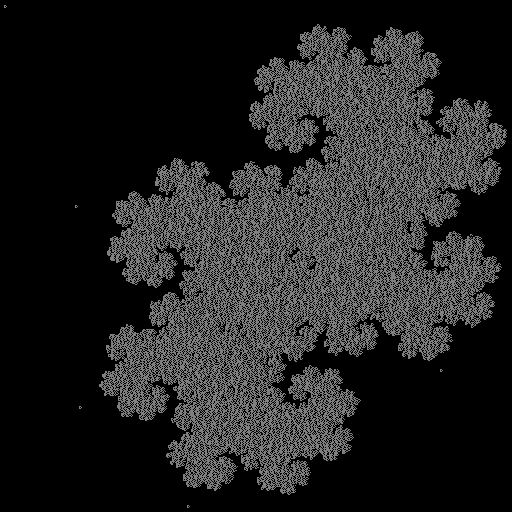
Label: dragon_curve